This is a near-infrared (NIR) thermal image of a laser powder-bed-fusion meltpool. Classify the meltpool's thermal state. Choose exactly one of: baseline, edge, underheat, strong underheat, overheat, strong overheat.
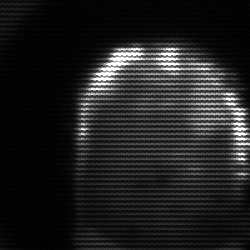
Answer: baseline